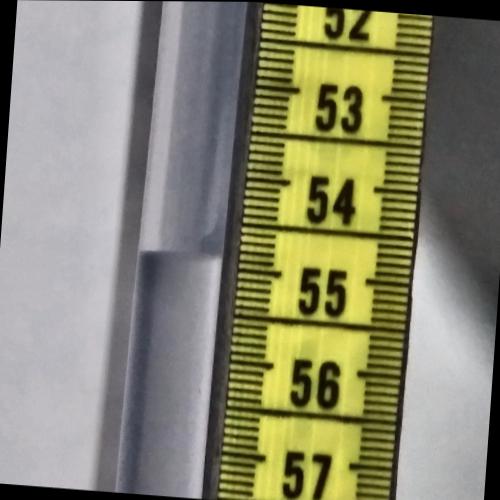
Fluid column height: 54.9 cm